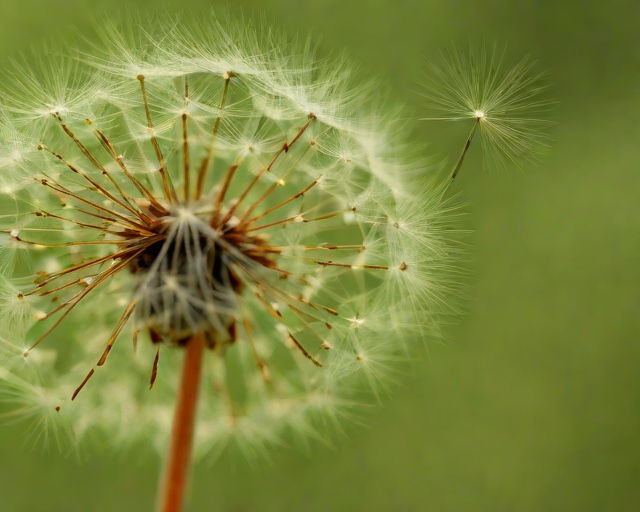
Category: New Baby